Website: lowes
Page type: billing-address
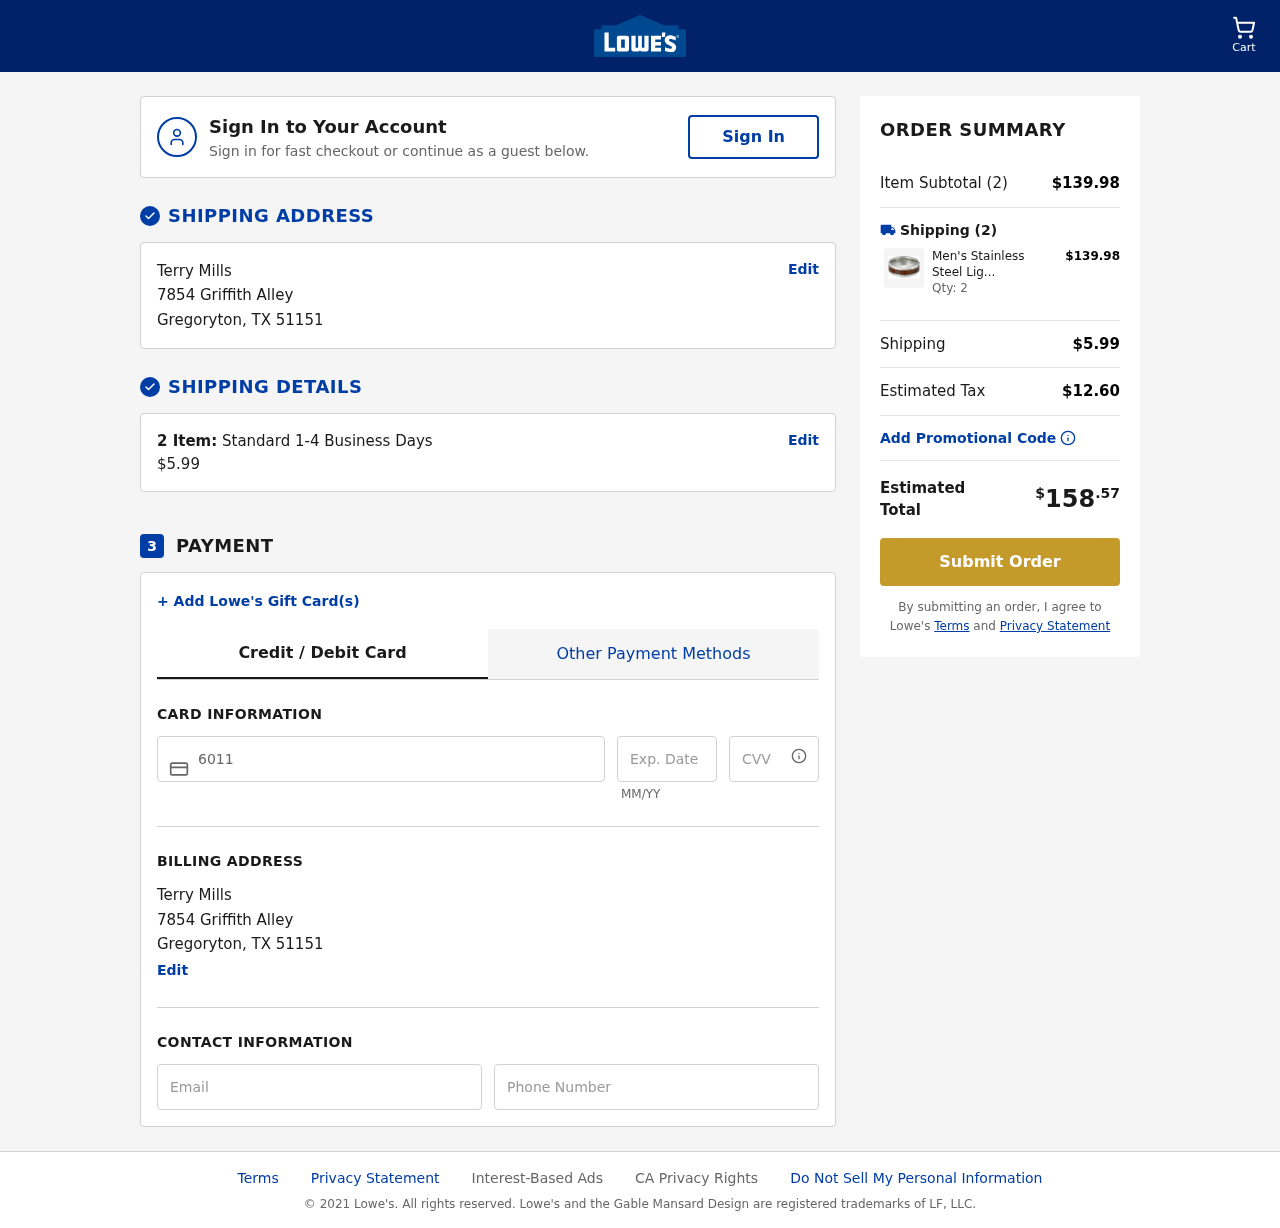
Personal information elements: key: PII_CARD_CVV
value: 886
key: PII_CARD_EXPIRY
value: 03/29
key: PII_CARD_NUMBER
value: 6011 3735 0239 7784
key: PII_CITY
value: Gregoryton
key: PII_EMAIL
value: terry.mills@yahoo.com
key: PII_FULLNAME
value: Terry Mills
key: PII_PHONE
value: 2289376102
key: PII_POSTCODE
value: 51151
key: PII_STATE_ABBR
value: TX
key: PII_STREET
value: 7854 Griffith Alley
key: PII_FULLNAME2
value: Terry Mills
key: PII_CITY2
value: Gregoryton
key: PII_STATE_ABBR2
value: TX
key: PII_POSTCODE_FULL
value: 51151
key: PII_POSTCODE_NUMERIC
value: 51151
Product elements: key: PRODUCT1_NAME
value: Men's Stainless Steel Light Wooden Inlay Ring, Size 11
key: PRODUCT1_PRICE
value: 69.99
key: PRODUCT1_QUANTITY
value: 2
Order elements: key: ORDER_NUM_ITEMS
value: Cart
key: ORDER_NUM_ITEMS
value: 2 Item:
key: ORDER_NUM_ITEMS
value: Item Subtotal (2)
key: ORDER_SHIPPING_COST
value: $5.99
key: ORDER_SUBTOTAL
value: $139.98
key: ORDER_TAX
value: $12.60
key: ORDER_TOTAL
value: $158.57